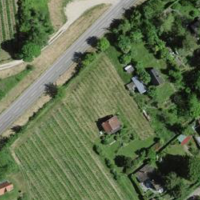
EUNIS habitat code: 53
Species observed at this site:
Phylloscopus collybita
Corvus corone
Sturnus vulgaris
Cuculus canorus
Hirundo rustica
Phoenicurus ochruros
Phoenicurus phoenicurus
Lanius collurio
Buteo buteo
Falco tinnunculus
Corvus corax
Sylvia atricapilla
Turdus merula